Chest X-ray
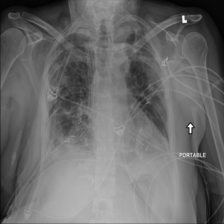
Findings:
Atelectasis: negative
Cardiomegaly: negative
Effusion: negative
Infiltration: negative
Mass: negative
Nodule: positive
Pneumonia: negative
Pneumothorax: negative
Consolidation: negative
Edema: negative
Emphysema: negative
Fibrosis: negative
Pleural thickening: negative
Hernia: negative